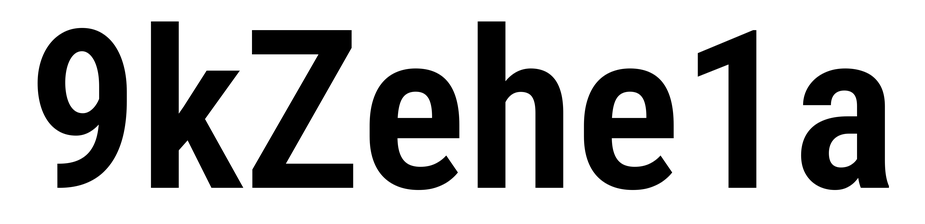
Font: Roboto_Condensed_SemiBold